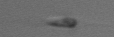
Label: flagellate_morphotype3